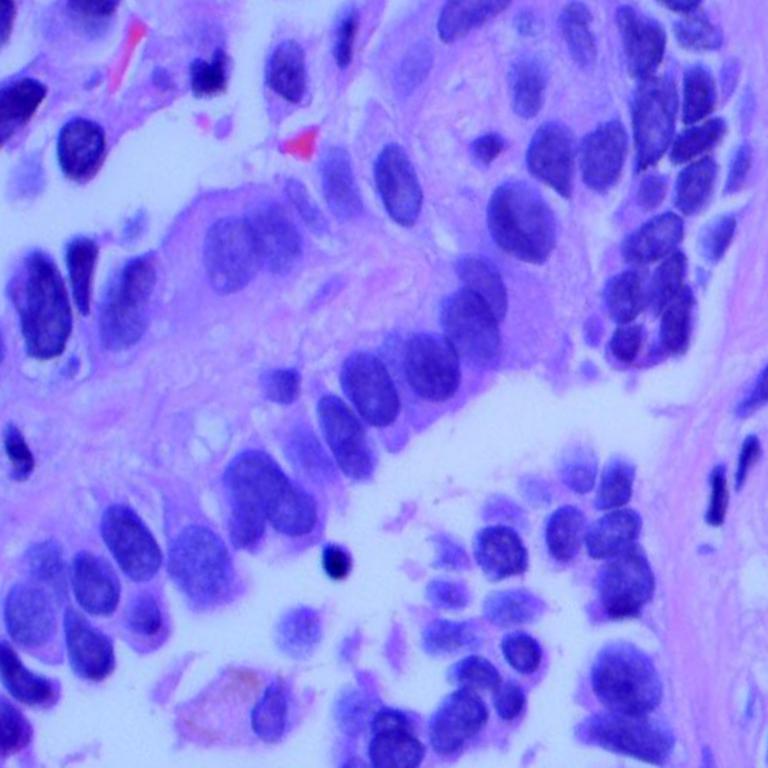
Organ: lung
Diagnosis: adenocarcinomas